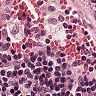
Metastatic tissue present: no